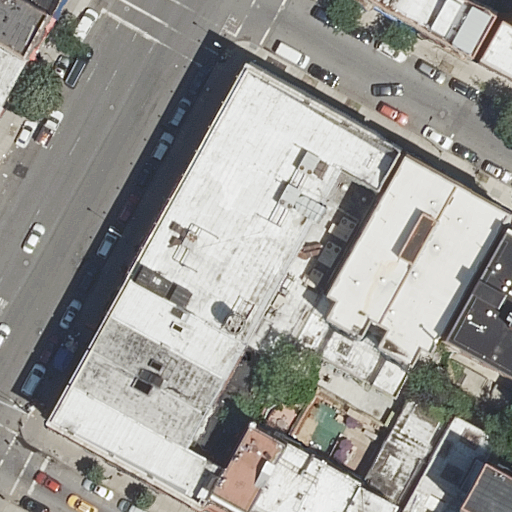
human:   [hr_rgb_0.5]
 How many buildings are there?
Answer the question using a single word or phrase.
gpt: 19

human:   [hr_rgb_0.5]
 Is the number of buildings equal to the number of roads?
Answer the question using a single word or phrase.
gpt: no

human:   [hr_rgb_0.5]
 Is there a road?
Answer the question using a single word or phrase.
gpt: yes

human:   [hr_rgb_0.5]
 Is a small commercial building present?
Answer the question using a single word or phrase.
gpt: no

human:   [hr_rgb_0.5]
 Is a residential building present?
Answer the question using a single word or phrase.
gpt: yes

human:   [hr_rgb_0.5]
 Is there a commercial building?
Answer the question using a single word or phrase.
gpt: no

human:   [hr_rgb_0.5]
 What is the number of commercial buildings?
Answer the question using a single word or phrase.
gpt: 0

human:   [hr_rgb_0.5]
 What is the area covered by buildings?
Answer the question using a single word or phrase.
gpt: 6081m2

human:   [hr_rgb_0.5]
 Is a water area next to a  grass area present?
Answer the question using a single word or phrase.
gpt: no

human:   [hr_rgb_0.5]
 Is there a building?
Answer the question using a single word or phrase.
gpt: yes

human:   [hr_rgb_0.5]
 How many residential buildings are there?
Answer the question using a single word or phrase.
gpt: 19

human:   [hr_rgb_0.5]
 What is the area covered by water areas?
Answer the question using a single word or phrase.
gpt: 0m2

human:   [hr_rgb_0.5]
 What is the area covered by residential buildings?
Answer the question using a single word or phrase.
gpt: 6081m2

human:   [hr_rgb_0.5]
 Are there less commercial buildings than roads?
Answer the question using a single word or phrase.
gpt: yes

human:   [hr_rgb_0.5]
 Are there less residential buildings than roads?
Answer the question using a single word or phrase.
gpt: no

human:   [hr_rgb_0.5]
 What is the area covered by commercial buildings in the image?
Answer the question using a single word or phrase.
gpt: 0m2

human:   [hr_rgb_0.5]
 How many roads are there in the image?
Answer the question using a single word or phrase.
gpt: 3

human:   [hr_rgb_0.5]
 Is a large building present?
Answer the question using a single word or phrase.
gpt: yes

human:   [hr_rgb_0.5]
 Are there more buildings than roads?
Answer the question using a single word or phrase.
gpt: yes

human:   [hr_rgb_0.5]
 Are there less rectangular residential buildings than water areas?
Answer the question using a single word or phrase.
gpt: no

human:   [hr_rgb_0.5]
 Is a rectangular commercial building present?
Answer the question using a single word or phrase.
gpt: no

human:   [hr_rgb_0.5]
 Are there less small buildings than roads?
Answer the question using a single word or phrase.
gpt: no

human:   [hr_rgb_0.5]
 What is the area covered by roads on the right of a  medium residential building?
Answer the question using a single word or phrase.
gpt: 0m2

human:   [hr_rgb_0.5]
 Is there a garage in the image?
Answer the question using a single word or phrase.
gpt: no

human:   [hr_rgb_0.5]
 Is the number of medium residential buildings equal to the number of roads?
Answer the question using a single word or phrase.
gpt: no

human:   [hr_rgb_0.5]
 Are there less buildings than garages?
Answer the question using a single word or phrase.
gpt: no

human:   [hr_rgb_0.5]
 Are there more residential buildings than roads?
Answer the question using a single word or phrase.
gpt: yes

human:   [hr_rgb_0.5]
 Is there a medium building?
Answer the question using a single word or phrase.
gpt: yes

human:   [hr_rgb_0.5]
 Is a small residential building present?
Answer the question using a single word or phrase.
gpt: yes

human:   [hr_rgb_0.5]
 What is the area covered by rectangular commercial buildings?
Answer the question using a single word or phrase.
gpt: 0m2

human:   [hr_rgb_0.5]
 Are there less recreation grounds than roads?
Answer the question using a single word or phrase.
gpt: yes

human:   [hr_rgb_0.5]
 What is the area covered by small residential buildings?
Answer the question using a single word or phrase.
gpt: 188m2

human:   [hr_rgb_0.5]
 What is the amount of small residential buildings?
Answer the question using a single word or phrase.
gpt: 4

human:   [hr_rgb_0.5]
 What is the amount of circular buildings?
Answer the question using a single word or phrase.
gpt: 0

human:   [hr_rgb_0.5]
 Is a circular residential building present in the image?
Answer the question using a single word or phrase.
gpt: no

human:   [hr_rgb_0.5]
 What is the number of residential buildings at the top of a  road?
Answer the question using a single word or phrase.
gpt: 12

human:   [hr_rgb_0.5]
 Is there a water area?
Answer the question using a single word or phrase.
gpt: no

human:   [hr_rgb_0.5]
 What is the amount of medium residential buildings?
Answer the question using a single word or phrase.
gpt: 12

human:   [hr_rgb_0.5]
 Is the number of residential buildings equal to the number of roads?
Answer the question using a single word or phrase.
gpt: no

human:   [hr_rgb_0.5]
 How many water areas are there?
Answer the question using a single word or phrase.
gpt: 0

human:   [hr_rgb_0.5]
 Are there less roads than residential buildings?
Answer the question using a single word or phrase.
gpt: yes

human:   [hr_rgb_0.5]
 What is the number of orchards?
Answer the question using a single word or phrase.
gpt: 0

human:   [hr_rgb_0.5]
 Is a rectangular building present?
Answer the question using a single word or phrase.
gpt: yes

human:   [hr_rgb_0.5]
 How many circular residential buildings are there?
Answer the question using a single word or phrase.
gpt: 0

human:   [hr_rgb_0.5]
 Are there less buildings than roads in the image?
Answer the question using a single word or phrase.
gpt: no

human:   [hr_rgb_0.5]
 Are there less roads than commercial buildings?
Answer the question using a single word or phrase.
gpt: no

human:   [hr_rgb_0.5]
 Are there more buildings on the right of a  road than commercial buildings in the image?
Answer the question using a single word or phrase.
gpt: yes

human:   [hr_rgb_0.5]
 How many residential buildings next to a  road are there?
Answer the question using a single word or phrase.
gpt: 19

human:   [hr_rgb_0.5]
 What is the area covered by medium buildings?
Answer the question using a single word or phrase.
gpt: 3117m2

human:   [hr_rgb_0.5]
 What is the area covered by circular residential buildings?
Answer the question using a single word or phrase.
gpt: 0m2

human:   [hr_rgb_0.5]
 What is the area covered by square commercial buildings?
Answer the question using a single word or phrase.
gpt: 0m2

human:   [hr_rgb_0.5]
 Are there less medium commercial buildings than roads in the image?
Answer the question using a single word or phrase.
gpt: yes

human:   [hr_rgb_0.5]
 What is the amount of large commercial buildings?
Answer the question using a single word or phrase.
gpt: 0

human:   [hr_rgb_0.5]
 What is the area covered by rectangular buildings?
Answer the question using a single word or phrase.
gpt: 2802m2

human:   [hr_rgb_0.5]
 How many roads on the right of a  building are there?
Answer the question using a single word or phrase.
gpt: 3

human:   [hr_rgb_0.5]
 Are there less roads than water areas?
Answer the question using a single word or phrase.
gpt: no

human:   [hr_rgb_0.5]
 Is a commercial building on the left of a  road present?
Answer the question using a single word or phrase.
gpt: no

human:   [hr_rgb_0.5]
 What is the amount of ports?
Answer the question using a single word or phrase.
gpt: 0

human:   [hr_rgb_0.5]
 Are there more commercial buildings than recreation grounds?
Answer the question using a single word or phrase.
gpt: no

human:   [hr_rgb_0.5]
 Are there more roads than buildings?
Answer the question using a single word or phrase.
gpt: no

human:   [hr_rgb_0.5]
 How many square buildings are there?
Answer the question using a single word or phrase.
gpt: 0

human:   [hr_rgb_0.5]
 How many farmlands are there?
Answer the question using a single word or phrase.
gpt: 0

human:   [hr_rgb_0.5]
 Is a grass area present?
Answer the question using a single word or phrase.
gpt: no

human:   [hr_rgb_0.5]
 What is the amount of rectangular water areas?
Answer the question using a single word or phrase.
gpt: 0